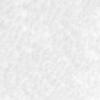
Label: no_change